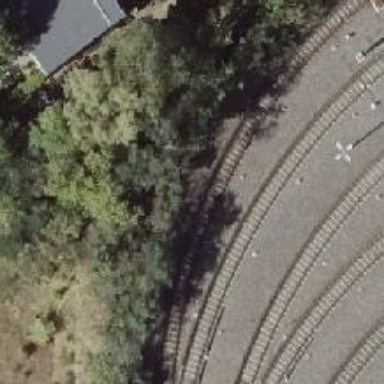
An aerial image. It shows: Yard area with electrified rail on top.